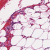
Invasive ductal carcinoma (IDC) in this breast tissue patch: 0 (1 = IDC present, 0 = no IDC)